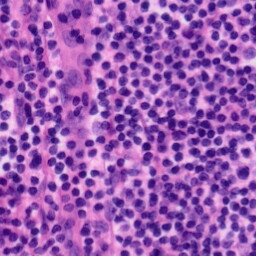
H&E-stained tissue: Tonsil